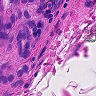
Metastatic tissue present: yes